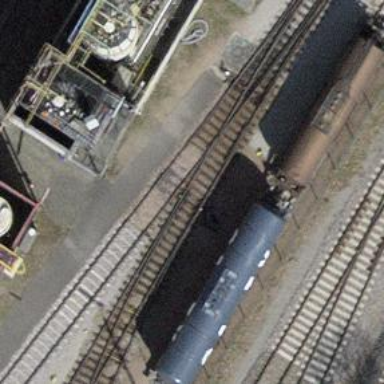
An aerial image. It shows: Railway yard with one track.